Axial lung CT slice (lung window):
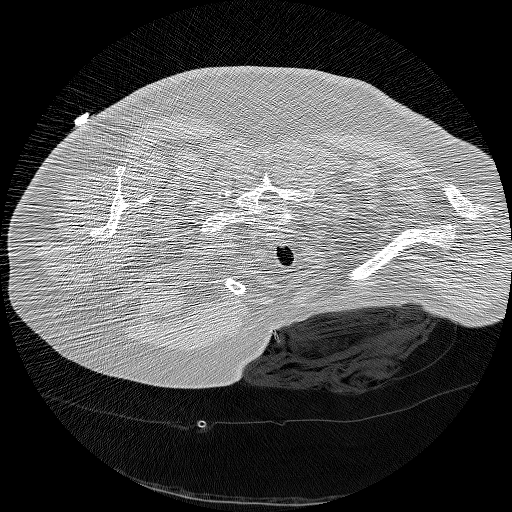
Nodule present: no